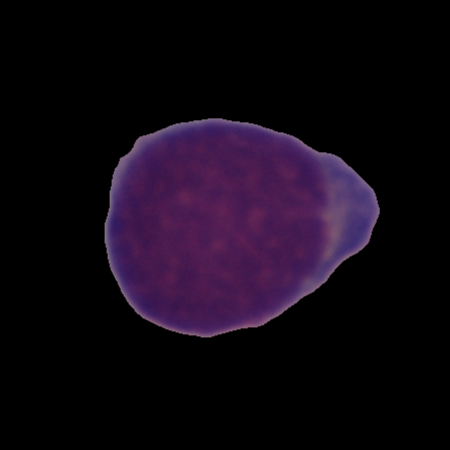
Label: healthy